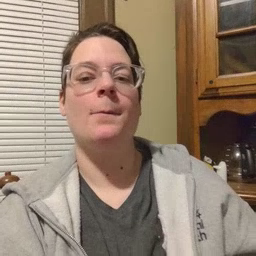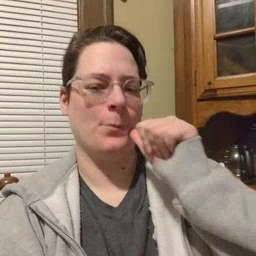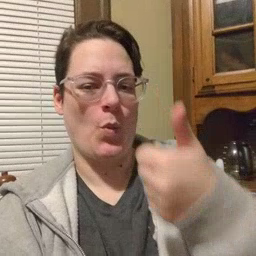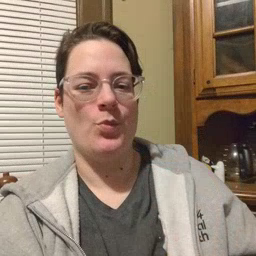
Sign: tomorrow